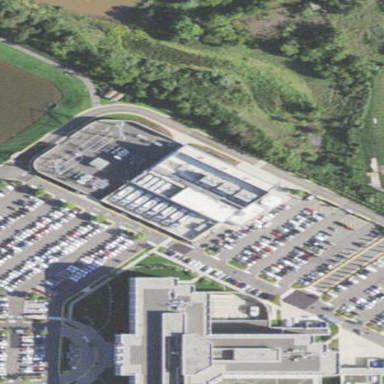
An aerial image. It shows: Building with power generator.